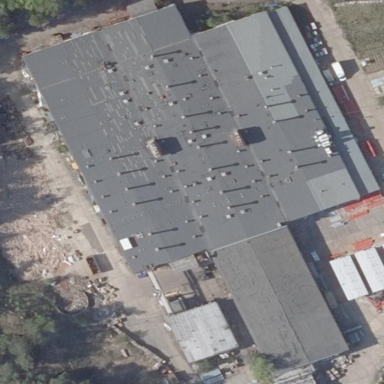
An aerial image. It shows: Industrial building.